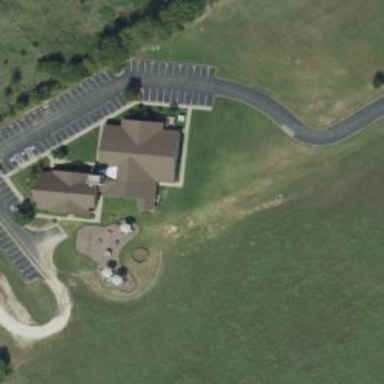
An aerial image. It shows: Place of worship.